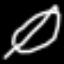
Label: leaf